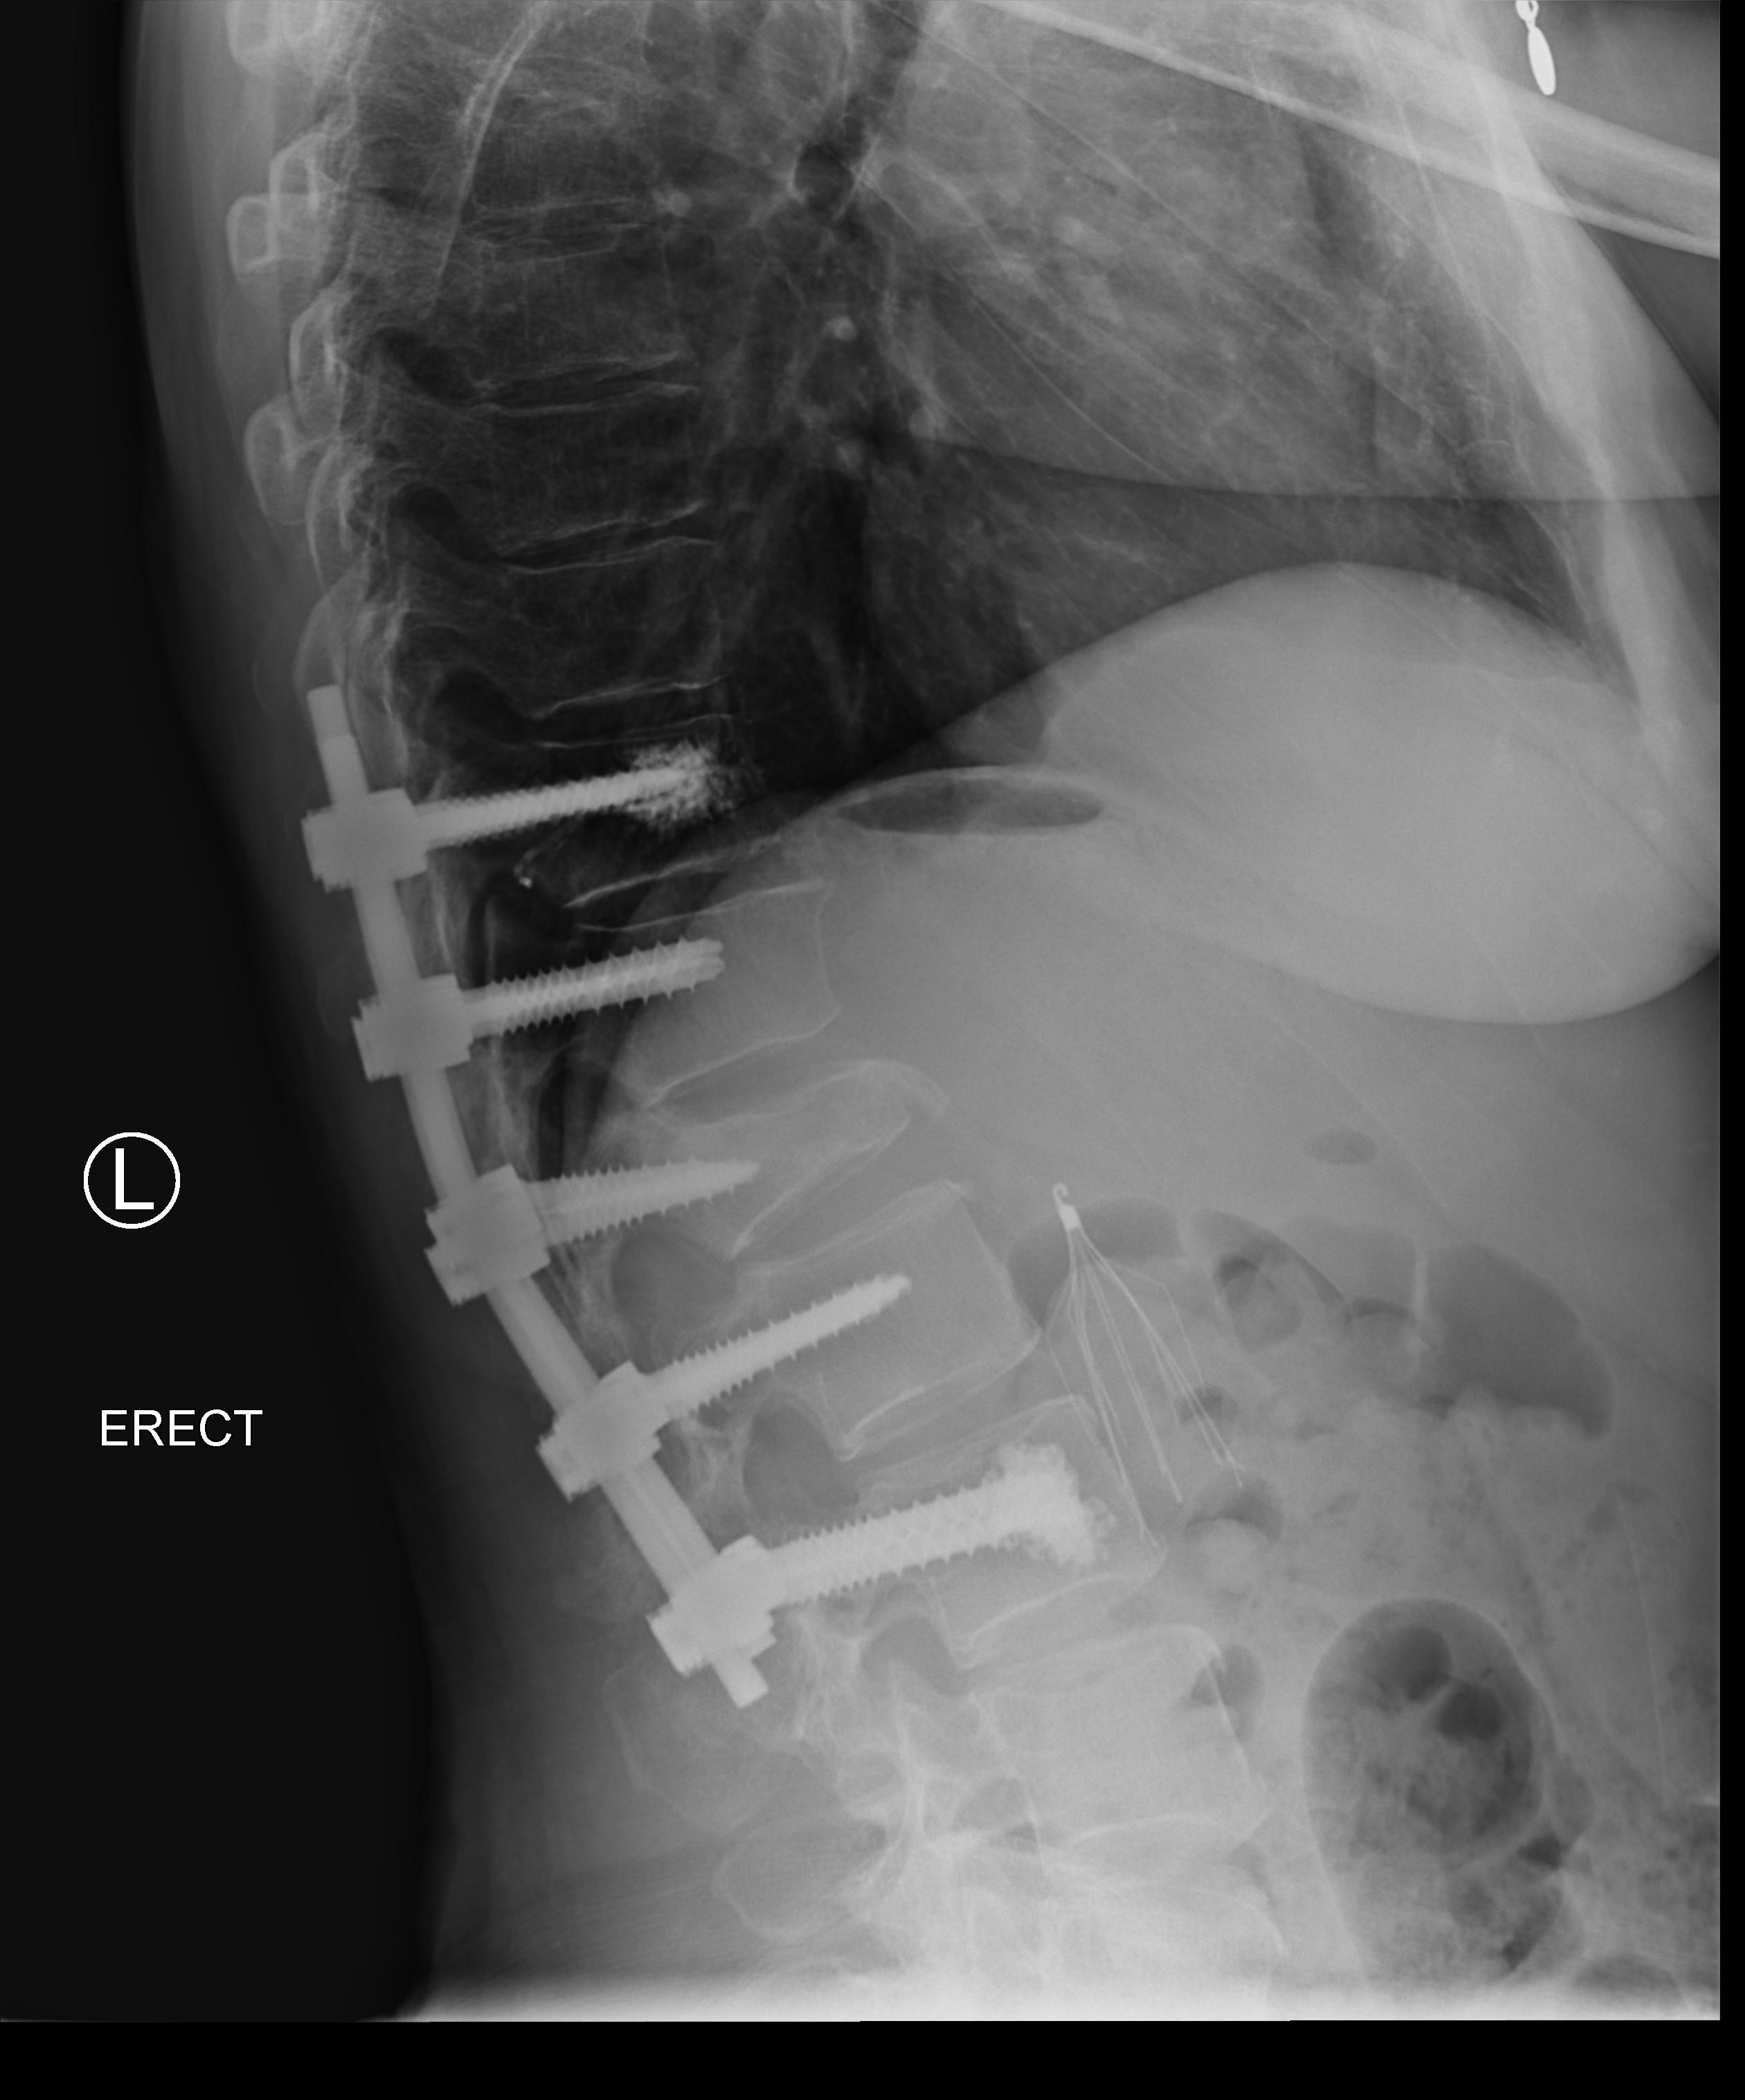
View: LATERAL